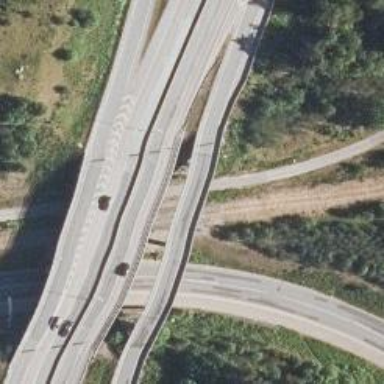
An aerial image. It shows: Bridge on tertiary trunk link highway.